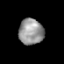
Tissue: prostate
Cell type: Myeloid cells
Senescence score: 0.2994
Nuclear area (px): 625
Mean DAPI intensity: 151.024